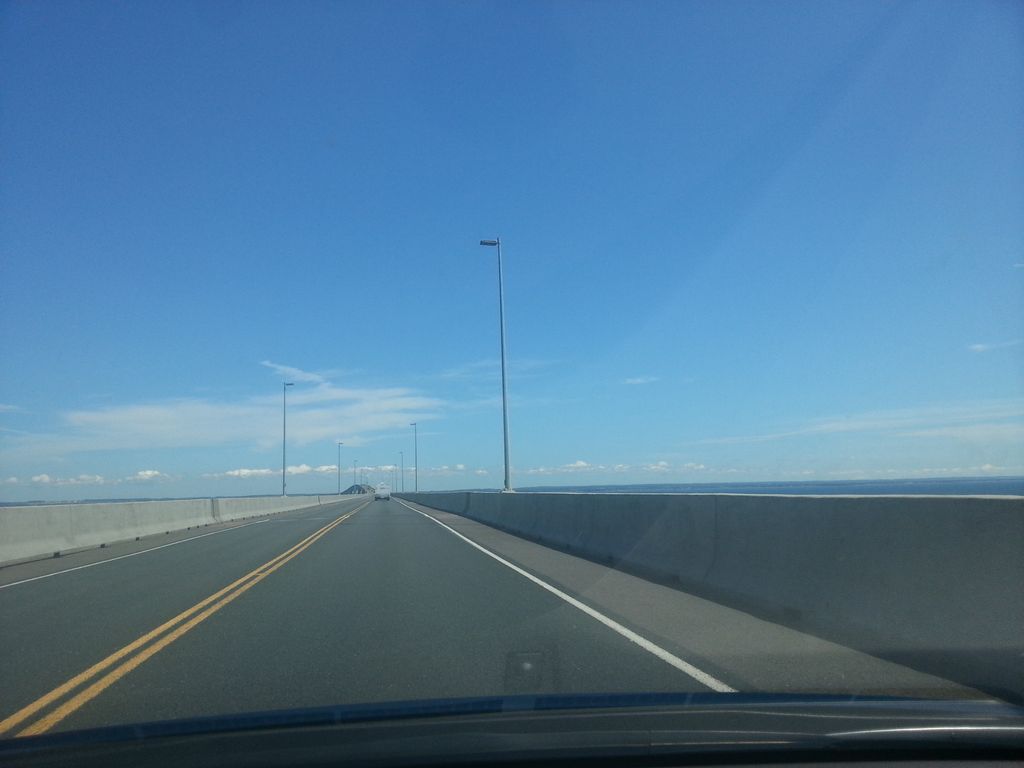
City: charlottetown